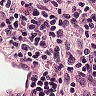
Metastatic tissue present: no